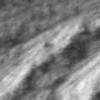
Label: no_change